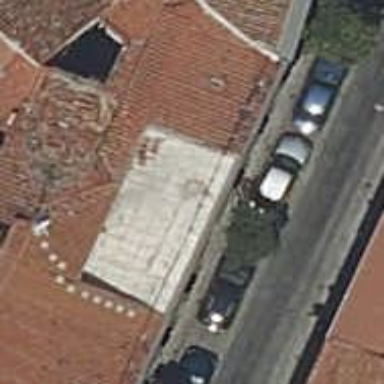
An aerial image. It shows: Cafe.